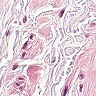
Metastatic tissue present: no